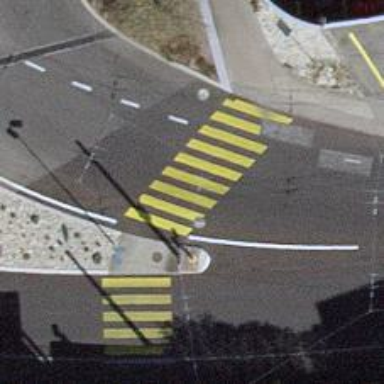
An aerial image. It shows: Marked road crossing.